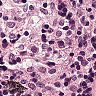
Metastatic tissue present: no